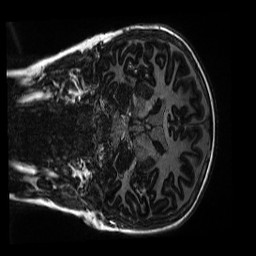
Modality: MP2RAGE
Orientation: coronal
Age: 11
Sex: female
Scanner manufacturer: siemens
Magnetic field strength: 3 T
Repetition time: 4 s
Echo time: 0.00303 s